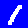
Digit: 1